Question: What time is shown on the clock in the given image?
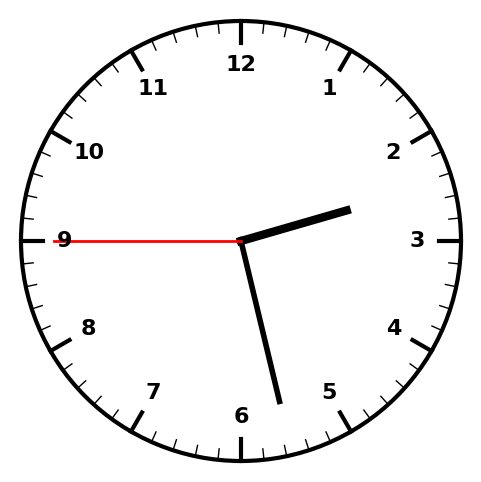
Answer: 02:27:45